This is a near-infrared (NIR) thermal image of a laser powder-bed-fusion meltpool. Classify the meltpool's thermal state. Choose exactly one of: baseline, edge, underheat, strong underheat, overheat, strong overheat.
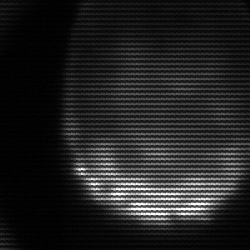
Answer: edge